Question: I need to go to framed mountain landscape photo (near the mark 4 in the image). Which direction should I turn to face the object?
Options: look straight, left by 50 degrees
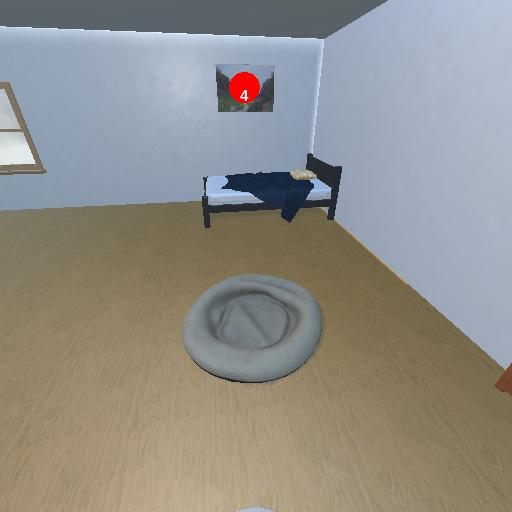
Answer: look straight